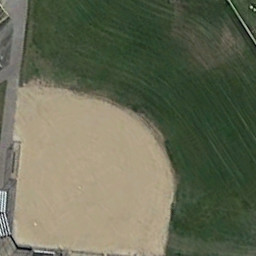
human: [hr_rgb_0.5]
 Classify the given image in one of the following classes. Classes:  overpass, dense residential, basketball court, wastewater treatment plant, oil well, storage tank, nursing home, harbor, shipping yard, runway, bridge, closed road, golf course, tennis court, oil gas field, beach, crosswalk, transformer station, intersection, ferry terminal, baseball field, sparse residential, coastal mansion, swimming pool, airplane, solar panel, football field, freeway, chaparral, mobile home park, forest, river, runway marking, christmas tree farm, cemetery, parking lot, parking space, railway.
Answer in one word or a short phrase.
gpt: baseball field